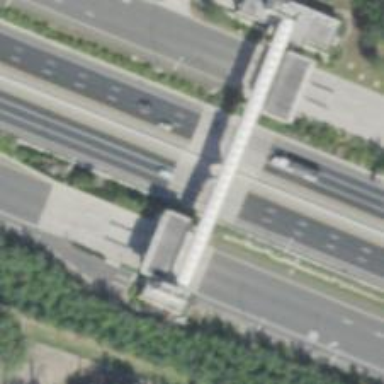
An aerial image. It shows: Toll gantry on the road.